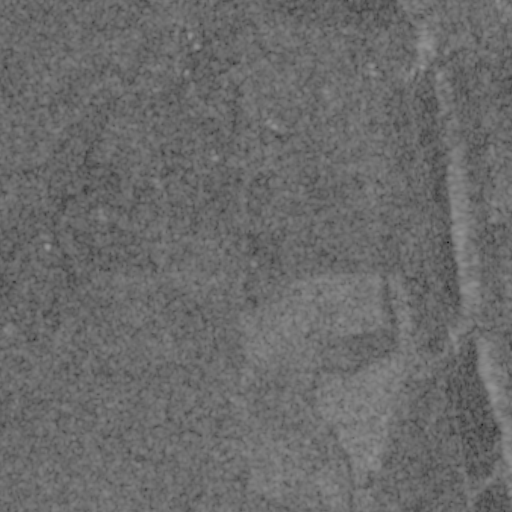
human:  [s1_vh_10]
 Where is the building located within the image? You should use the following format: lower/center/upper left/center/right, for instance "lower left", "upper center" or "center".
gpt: The building is located in the upper left of the image.
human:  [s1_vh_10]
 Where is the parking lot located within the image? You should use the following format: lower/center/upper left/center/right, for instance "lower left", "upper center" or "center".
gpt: There is no parking lot in the image.

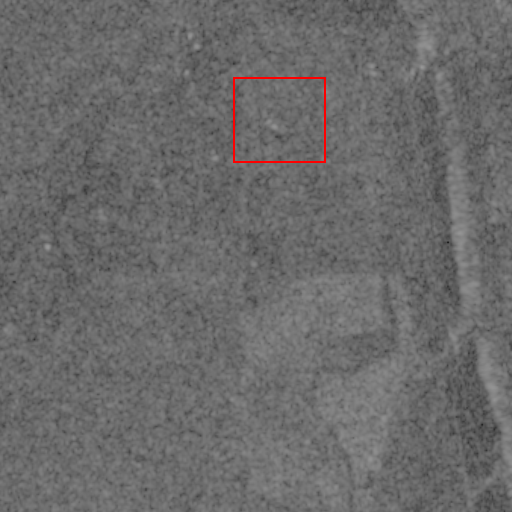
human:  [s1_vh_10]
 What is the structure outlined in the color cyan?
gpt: There is no cyan outline.
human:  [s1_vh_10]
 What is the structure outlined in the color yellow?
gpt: There is no structure outlined in yellow.